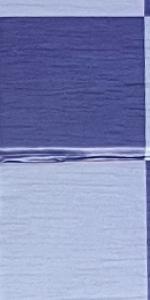
Label: Empty